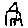
Label: house